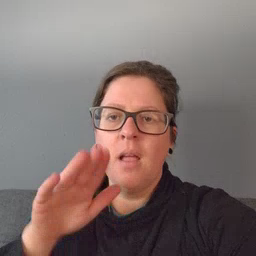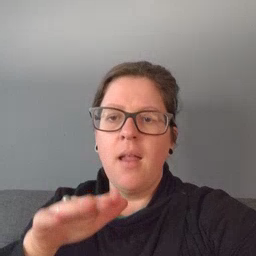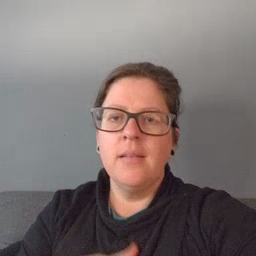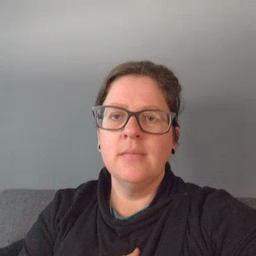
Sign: on